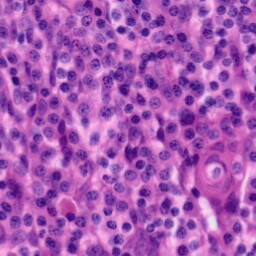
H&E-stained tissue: Tonsil